Question: I have a table in my database, called 'users_added', inside that table, I have a field called 'expire' which stores a unix timestamp.
My question is, how can I loop through number of days, and see how many days the users have left (until the expire date is met)
Example:
'''
1 day remaining:
10 users
2 days remaining:
0 users
3 days remaining
50 users
'''
etc etc..
Graphical example:

This is what I have so far:
'''
// Start date
$date = date("Y-m-d",$time);
// End date
$end_date = date('Y-m-d', strtotime($date . " +10 days"));
while (strtotime($date) <= strtotime($end_date)){
$stmt = $dbh->prepare("SELECT * FROM users_added WHERE user_by=:user AND expire<:time");
$stmt->bindParam(":user",$userdata['username']);
$stmt->bindParam(":time",$end_date);
$stmt->execute();
$expireData = $stmt->fetchAll();
$remaining = $date-$end_date;
echo "$remaining";
echo "day(s) remaining:";
$date = date ("Y-m-d", strtotime("+1 day", strtotime($date)));
}
'''
I can't really go further from here, as I am stuck. I don't know how to achieve this.
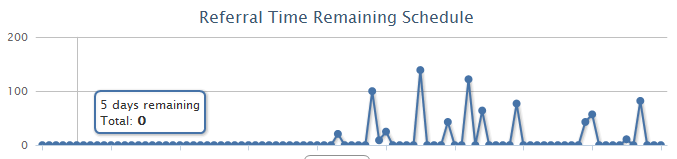
Answer: This worked for me:
'''
mysql> CREATE TABLE users (expiry INT UNSIGNED);
Query OK, 0 rows affected (0.12 sec)
mysql> INSERT INTO users (expiry) VALUES
(UNIX_TIMESTAMP() + 1000),
(UNIX_TIMESTAMP() + 12348),
(UNIX_TIMESTAMP() + 89284),
(UNIX_TIMESTAMP() + 99438),
(UNIX_TIMESTAMP() + 333552),
(UNIX_TIMESTAMP() + 883718),
(UNIX_TIMESTAMP() + 994872);
Query OK, 7 rows affected (0.05 sec)
Records: 7 Duplicates: 0 Warnings: 0
mysql> SELECT
ROUND((expiry - UNIX_TIMESTAMP()) / 86400) AS days,
COUNT(*) AS cnt
FROM users
WHERE expiry > UNIX_TIMESTAMP()
GROUP BY days;
+------+-----+
| days | cnt |
+------+-----+
| 0 | 2 |
| 1 | 2 |
| 4 | 1 |
| 10 | 1 |
| 12 | 1 |
+------+-----+
5 rows in set (0.00 sec)
mysql>
'''
Just let the database do the work; <URL> the results by number of days, to get the count for each day.